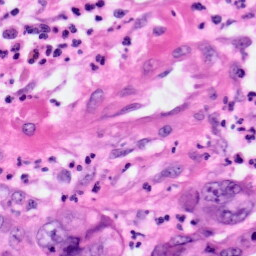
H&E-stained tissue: Pancreatic